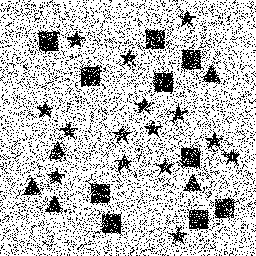
Squares: 10
Triangles: 5
Stars: 15
Total shapes: 30